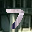
Label: 7